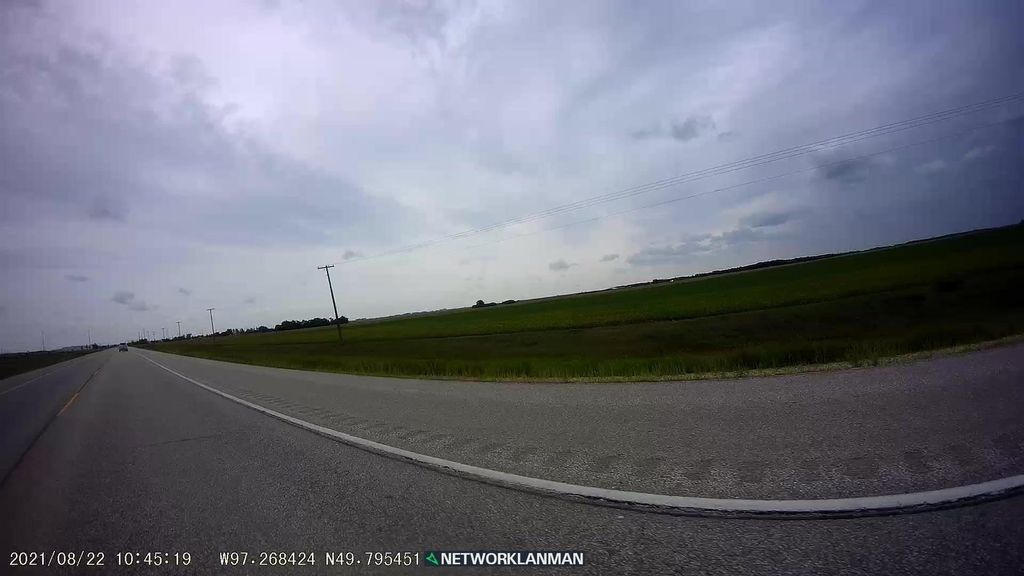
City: winnipeg